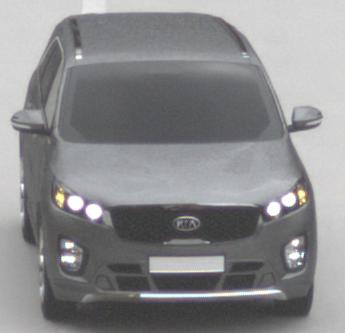
Make: KIA
Model: Sorento 2.2 CRDi
Detailed model: Sorento (UM)
Model produced from: 2015/03
Model produced until: 2017/10
Doors: 5
Color: gray
Road condition: dry road
Daytime: morning or afternoon
Contrast: low contrast